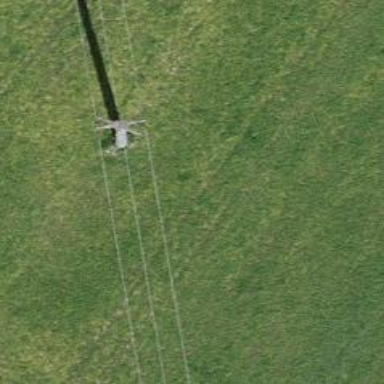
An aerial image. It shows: Power line in the image.